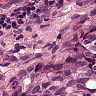
Metastatic tissue present: yes